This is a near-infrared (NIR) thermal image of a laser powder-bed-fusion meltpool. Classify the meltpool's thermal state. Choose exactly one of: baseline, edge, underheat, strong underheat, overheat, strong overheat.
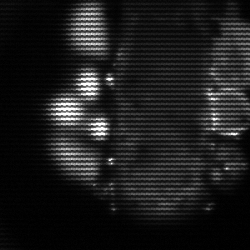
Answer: strong underheat